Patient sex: M
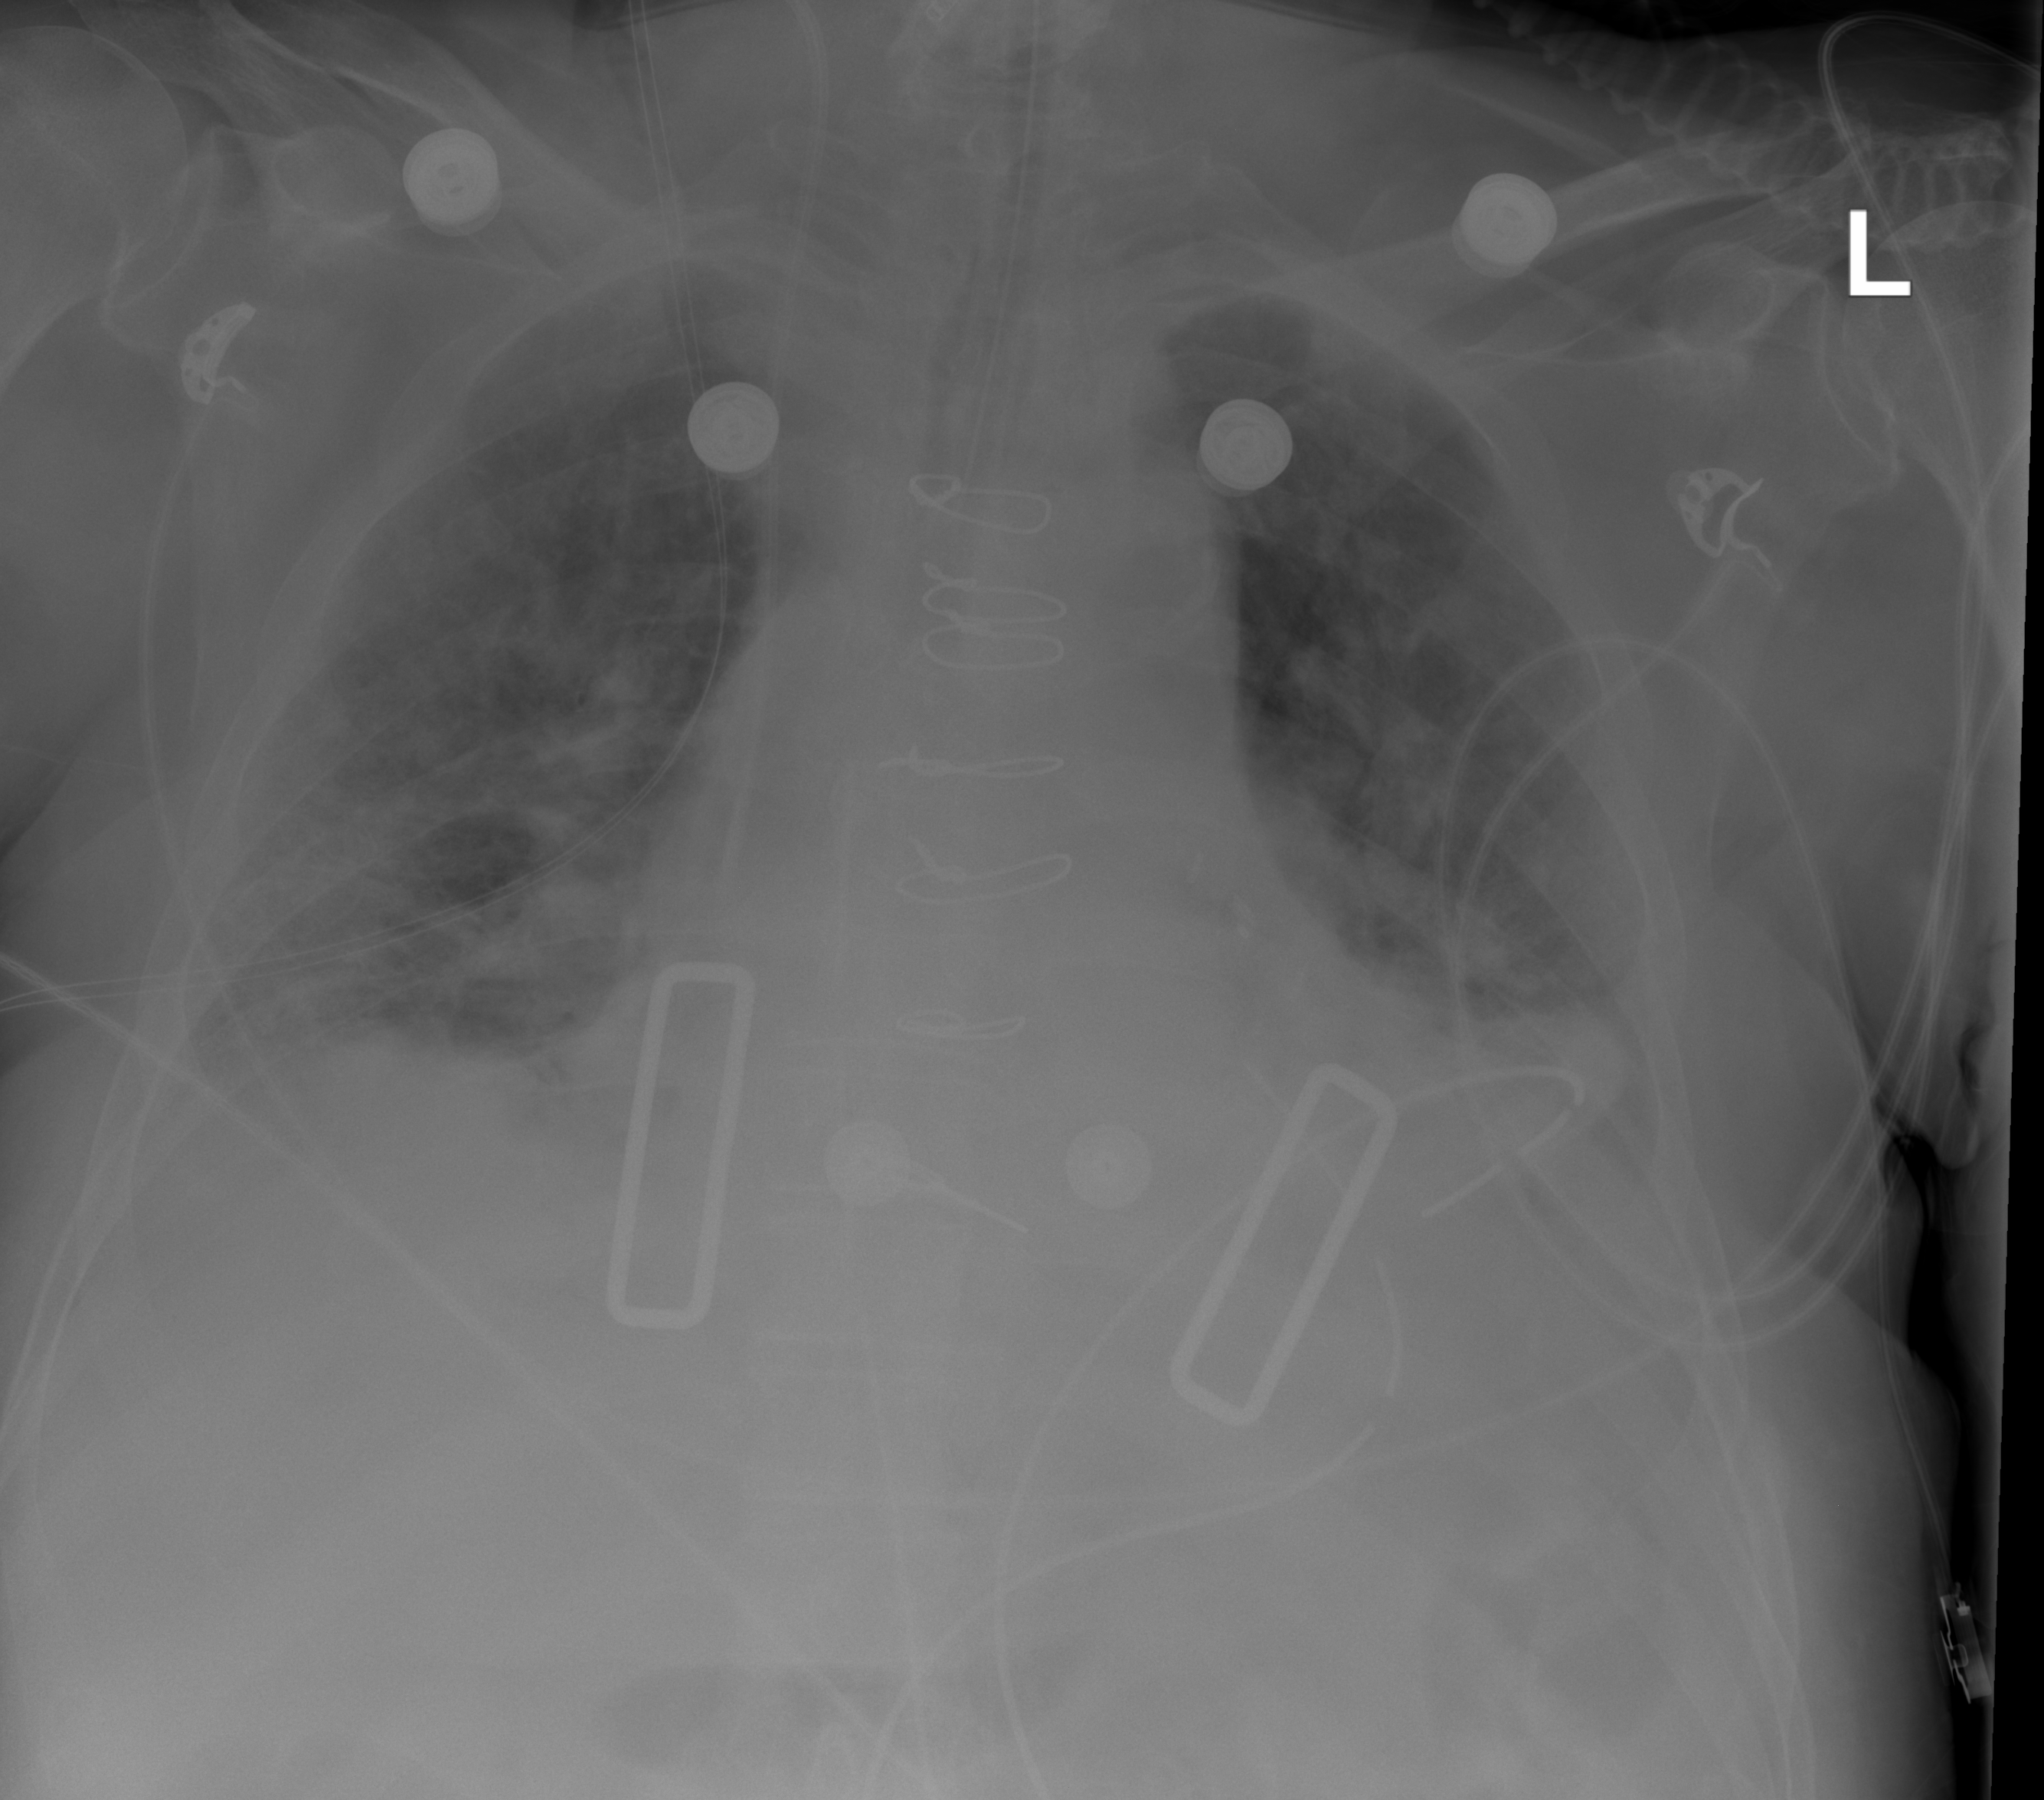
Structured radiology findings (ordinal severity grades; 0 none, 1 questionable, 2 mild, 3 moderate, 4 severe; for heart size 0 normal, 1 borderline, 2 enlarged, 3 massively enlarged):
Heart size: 2
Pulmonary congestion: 2
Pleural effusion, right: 1
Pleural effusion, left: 2
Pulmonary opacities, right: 2
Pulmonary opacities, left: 2
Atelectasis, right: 2
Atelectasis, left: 2